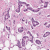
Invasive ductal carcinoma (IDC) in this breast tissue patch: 1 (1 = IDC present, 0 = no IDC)